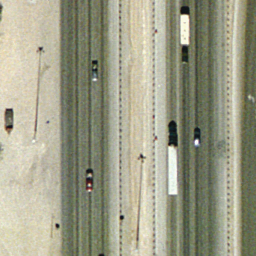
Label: freeway